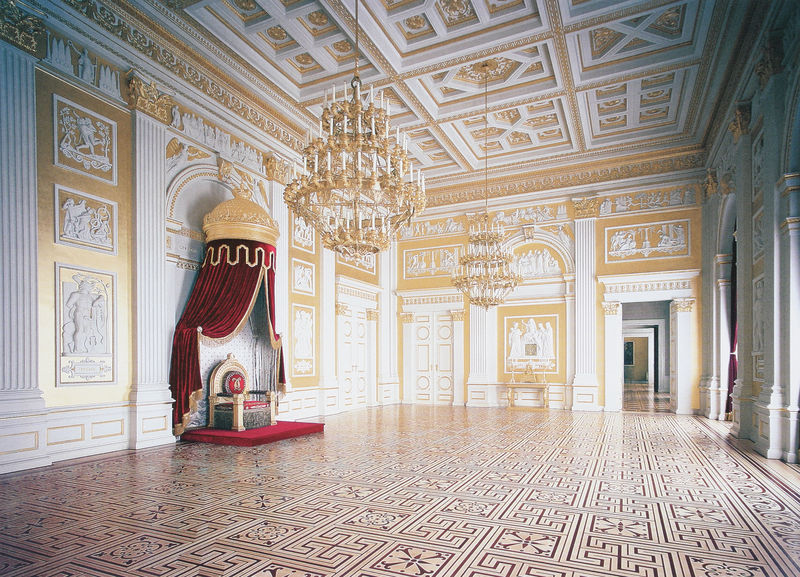
Titel: Der Thronsaal im Appartement des Königs im heutigen Zustand
Künstler: Leo von Klenze
Standort: München
Institution: Residenz
Schlagwörter: blau, schatten, weiß, gelb, stadt, fenster, hell, lampe, lampen, licht, marmor, pfeiler, raum, stuhl, säulen, tür, zimmer, rot, schloss, muster, ornament, architektur, barock, samt, innenraum, vorhang, sonne, boden, gold, interieur, adel, decke, klassizismus, leuchte, krone, kanneliert, relief, sitz, türen, fußboden, fischer, leer, giebel, hof, türe, bank, beleuchtung, pilaster, saal, figuren, könig, thron, diele, ornamente, verzierung, draperie, bett, schlafzimmer, kerzen, kronleuchter, leuchter, lüster, stuck, durchgang, stufe, podest, gemach, halle, foto, fotografie, eingang, antike, helligkeit, burg, bayern, münchen, palast, fliesen, mosaik, pforte, putz, residenz, präsenz, kanneluren, baldachin, platten, kassetten, kassettendecke, empire, prunk, korinthisch, reliefs, sitzbank, resi, geometrie, meander, vergoldung, kandelaber, purpur, prestige, zar, klenze, klassizistisch, kassette, korintisch, tympanon, königsbau, kasettendecke, enfilade, zimmerflucht, ludwig i., tafeln, thronsaal, wittelsbacher, gol, argh, basrelief, cuvielle, kartsuschen, nachahmende architektur, represänz, schlafraum, schlafzimmer der reichen, schlosssaal, hakenkreuze, musaik, althar, kapietelle, baldachinçsamt